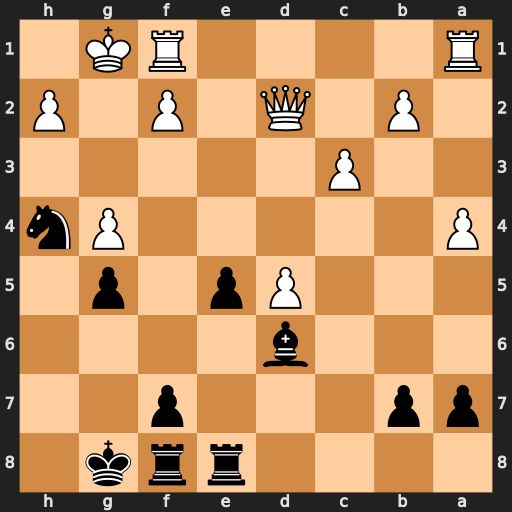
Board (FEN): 4rrk1/pp3p2/3b4/3Pp1p1/P5Pn/2P5/1P1Q1P1P/R4RK1
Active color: b
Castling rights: -
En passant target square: -
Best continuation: Nf3+ Kg2 Nxd2